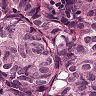
Metastatic tissue present: yes